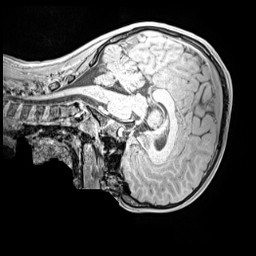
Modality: MP2RAGE
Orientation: sagittal
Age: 11
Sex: male
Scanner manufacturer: siemens
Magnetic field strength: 3 T
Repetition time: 4 s
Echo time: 0.00299 s